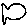
Label: fish